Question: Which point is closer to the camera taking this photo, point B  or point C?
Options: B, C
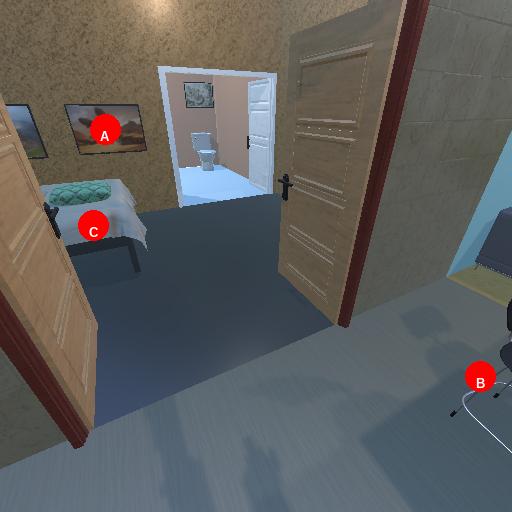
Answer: B